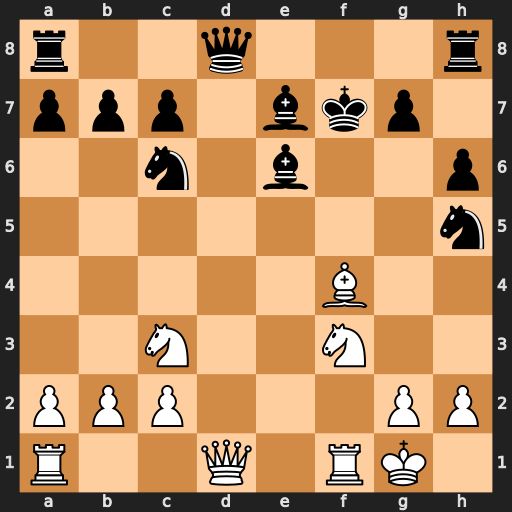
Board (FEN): r2q3r/ppp1bkp1/2n1b2p/7n/5B2/2N2N2/PPP3PP/R2Q1RK1
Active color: w
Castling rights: -
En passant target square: -
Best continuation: Ne5+ Nxe5 Qxh5+